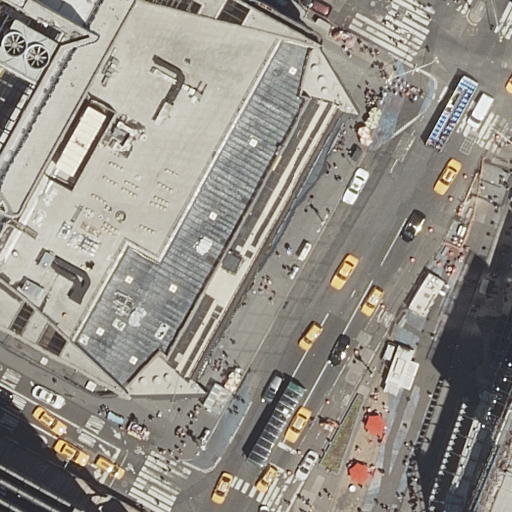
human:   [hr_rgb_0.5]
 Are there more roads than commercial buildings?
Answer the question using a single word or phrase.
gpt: yes

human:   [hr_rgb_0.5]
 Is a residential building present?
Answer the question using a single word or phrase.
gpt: yes

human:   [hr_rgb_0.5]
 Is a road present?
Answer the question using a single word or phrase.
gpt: yes

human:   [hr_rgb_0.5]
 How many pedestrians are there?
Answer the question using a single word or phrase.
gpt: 2

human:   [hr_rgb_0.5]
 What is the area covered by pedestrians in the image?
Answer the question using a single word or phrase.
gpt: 1776m2

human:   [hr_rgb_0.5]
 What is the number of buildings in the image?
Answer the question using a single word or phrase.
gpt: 3

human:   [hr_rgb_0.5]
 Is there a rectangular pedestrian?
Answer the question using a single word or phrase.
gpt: yes

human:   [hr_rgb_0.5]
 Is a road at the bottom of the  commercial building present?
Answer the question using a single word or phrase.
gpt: no

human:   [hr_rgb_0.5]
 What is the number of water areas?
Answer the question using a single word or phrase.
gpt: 0

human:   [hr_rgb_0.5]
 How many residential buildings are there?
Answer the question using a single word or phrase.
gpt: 2

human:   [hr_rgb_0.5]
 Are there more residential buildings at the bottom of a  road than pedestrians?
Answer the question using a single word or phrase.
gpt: no

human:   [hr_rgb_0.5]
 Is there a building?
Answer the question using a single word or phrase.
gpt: yes

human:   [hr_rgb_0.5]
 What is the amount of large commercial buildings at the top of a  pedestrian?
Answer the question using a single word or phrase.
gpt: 0

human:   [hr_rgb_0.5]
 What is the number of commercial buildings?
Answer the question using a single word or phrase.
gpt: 1

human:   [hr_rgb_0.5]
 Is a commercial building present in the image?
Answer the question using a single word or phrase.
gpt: yes

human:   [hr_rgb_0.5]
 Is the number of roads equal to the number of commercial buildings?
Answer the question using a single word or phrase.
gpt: no

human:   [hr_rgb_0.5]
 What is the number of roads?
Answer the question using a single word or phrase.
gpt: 6

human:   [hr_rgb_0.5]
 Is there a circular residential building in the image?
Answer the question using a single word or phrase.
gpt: no

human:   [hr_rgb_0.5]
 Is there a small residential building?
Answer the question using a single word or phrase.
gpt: no

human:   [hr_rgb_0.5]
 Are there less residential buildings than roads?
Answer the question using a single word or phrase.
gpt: yes

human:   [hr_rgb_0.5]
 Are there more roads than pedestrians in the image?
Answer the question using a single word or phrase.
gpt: yes

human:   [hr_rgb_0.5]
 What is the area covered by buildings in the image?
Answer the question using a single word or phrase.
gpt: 4171m2

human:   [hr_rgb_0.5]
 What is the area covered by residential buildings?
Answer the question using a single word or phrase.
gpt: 4087m2

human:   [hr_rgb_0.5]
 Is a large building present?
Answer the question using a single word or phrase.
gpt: yes

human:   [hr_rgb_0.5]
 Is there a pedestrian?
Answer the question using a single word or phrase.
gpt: yes

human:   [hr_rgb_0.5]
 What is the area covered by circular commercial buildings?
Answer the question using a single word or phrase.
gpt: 0m2

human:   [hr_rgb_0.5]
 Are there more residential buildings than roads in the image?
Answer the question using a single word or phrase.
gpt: no

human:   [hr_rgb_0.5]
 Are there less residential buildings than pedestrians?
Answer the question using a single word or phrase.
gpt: no

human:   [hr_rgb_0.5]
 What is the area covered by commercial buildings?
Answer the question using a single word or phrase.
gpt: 84m2

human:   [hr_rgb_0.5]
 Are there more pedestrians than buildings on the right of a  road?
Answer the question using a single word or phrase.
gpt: yes

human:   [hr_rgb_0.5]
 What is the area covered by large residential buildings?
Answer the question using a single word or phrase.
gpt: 3810m2

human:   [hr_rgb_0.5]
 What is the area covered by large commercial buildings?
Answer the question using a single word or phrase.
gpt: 0m2

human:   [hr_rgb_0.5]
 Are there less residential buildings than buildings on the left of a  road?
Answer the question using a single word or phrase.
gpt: no

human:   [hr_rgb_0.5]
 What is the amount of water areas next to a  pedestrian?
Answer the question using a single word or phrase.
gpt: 0

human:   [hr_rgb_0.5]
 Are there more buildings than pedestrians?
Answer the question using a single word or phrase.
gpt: yes

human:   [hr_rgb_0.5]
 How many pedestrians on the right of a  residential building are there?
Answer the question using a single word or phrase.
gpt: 2

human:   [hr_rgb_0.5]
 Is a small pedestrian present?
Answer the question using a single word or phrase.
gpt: yes

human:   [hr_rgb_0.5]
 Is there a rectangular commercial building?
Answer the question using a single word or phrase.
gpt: yes

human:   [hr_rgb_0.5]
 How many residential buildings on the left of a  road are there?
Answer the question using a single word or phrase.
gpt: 1

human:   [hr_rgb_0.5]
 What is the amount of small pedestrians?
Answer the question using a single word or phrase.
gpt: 1

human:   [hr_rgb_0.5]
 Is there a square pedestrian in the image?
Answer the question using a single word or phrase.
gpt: no

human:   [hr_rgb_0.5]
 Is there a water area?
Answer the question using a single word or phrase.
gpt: no

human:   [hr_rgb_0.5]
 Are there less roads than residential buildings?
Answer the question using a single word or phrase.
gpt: no

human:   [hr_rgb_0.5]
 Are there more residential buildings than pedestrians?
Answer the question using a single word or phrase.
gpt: no

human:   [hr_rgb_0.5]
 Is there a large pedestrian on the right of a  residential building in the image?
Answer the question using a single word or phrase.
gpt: yes

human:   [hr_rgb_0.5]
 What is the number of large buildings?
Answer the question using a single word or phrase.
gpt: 1

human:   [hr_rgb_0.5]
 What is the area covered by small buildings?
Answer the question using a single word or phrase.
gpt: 84m2

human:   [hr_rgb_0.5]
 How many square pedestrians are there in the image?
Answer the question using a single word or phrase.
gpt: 0

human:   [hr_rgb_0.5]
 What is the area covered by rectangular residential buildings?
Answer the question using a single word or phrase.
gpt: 277m2

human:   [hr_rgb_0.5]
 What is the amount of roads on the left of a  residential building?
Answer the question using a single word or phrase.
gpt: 1

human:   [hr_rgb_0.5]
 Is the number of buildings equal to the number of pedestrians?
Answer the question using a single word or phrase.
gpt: no

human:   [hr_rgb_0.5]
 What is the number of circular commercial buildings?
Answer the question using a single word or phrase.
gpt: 0

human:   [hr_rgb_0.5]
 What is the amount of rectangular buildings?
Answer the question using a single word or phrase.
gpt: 2

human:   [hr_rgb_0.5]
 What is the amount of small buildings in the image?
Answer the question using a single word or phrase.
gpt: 1

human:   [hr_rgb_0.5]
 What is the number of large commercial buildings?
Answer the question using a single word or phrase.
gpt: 0

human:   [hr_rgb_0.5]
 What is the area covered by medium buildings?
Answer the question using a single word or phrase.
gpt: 277m2

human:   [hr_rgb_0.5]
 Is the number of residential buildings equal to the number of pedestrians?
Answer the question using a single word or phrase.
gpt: yes

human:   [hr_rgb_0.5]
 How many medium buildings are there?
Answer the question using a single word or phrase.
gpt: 1

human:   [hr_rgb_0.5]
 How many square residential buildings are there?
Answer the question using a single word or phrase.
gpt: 0

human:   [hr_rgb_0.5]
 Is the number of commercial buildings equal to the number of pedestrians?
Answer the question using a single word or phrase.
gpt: no

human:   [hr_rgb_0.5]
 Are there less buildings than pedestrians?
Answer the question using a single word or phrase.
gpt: no

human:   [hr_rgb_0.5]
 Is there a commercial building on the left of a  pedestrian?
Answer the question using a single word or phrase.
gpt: yes

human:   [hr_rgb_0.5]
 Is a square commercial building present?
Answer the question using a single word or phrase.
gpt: no

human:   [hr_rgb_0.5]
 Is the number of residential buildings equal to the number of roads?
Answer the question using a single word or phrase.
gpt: no